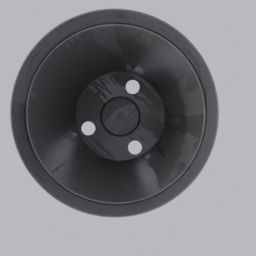
Label: tools